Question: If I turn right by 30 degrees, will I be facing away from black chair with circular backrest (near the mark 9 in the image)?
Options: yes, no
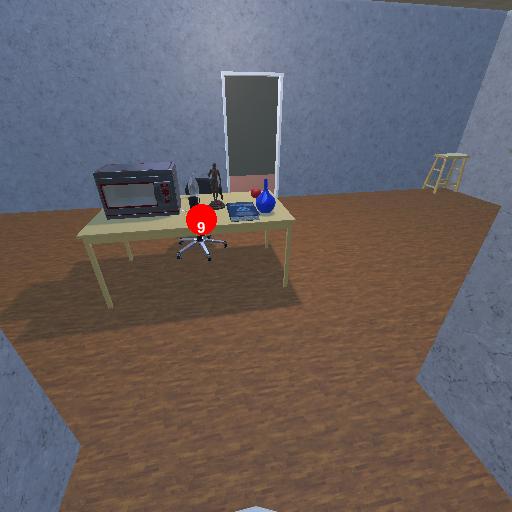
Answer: yes